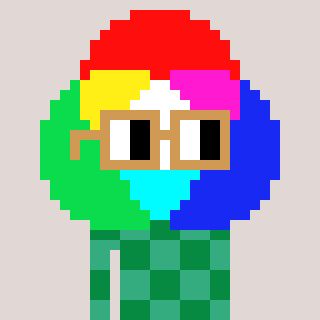
a pixel art character with square brown glasses, a color circle-shaped head and a teal-colored body on a warm background